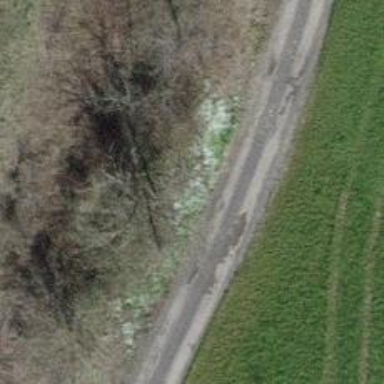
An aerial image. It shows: Unpaved track road.